Question: I want to click an respective image button with respect to that having certain string.For example lets assume I've two values in
- -
and there is a button for each task.Now I want to auto click on the button that the having "task1" text.

'''
$(document).ready(function () {
$(function () {
var foundin = $('*tr td:contains("task1")');
var objs = JSON.stringify(foundin);
if (objs != null) {
$('#imageField2').trigger('click');
alert("Found!!!");
}
});
});
'''
'''
<script src="https://ajax.googleapis.com/ajax/libs/jquery/1.11.1/jquery.min.js"></script>
<table>
<tbody>
<tr>
<td>ID</td>
<td>Task</td>
<td>Action</td>
</tr>
<tr>
<td>1</td>
<td>task1 job1</td>
<td><input type="image" id="imageField"></td>
</tr>
<tr>
<td>2</td>
<td>task2 job2</td>
<td><input type="image" id="imageField2"></td>
</tr>
</tbody>
</table>
'''
Also I need to get the value "task1" from
'''
setTimeout(function () {
location = ''
}, 3000)
'''
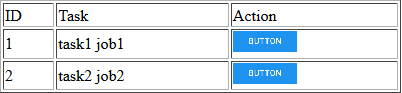
Answer: You can simply use jQuery '.each()' function for this..
'''
$('tr td:nth-child(2)').each(function(){
var foundin = $(this).html();
if(foundin.indexOf('task1') !== -1) {
console.log('task1 string found');
$(this).parents('tr').find('input').trigger('click');
}
});
'''
'''
<script src="https://ajax.googleapis.com/ajax/libs/jquery/2.1.1/jquery.min.js"></script>
<table>
<tbody>
<tr>
<td>ID</td>
<td>Task</td>
<td>Action</td>
</tr>
<tr>
<td>1</td>
<td>task1 job1</td>
<td><input type="image" id="imageField"></td>
</tr>
<tr>
<td>2</td>
<td>task2 job2</td>
<td><input type="image" id="imageField2"></td>
</tr>
</tbody>
</table>
'''